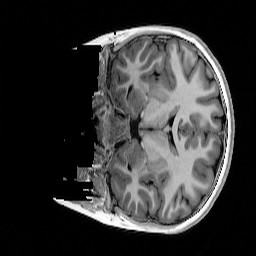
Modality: T1w
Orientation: coronal
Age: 11
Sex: male
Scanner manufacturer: siemens
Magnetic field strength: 3 T
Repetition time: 4 s
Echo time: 0.00289 s